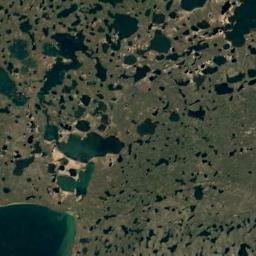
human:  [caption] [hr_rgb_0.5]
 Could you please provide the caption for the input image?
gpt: This wetland is totally covered with vegetation .

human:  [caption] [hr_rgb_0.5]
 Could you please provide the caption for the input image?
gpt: The blue lake in a wetland is covered by large swaths of dense vegetation .

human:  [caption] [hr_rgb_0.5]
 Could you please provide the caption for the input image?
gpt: Many waters of different sizes are surrounded by wetlands .

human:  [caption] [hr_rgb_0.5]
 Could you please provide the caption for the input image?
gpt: The wetland consists of bare land, Green plants and water .

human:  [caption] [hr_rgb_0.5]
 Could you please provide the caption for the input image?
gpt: There are many green areas and water areas on the wetland .